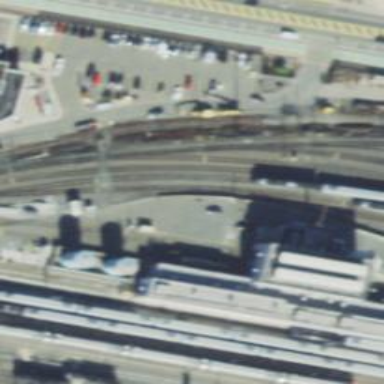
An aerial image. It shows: Railway yard in service.